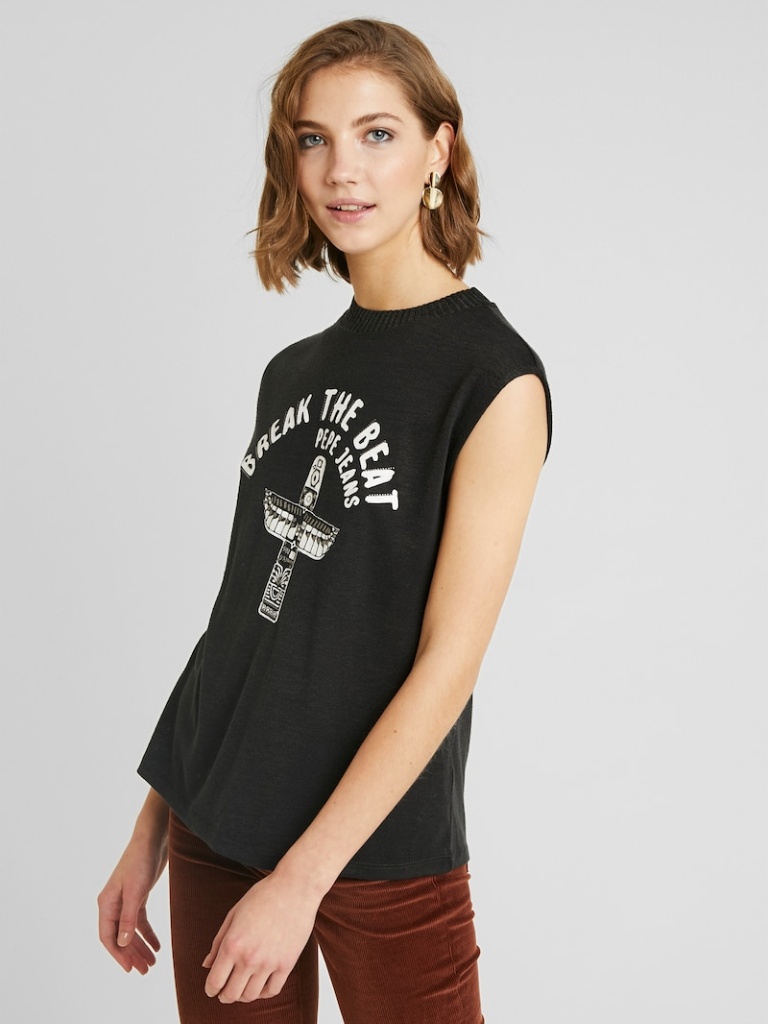
cotton relaxed sleeveless hip length Fully Tucked in crew t-shirt